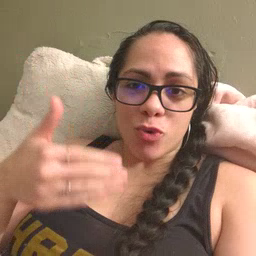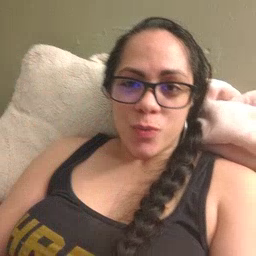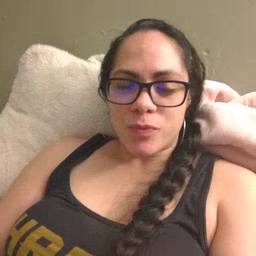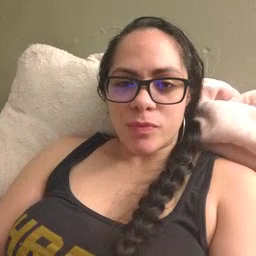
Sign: bedroom